Field crop: maize
Growth stage: 1
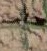
Species: atriplex